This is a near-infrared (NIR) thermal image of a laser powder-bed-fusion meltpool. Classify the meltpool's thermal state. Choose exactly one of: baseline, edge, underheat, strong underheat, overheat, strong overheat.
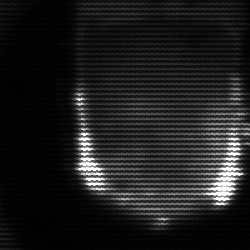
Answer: baseline